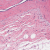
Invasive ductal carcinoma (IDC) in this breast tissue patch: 0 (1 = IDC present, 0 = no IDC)